Question: I'm using this code on generating textbox by the programatically method, by using vb.net and i got this error
'''
Dim txt1 As TextBox
Dim i As Integer = 0
While i < 5
txt1 = New TextBox()
txt1.ID = "myTextBox" + i
Panel1.Controls.Add(txt1)
Dim lit As New Literal()
lit.Text = "<br><br>"
Panel1.Controls.Add(lit)
System.Math.Max(System.Threading.Interlocked.Increment(i), i - 1)
End While
'''
error

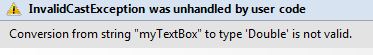
Answer: This is VB right?
Shouldn't this:
'''
txt1.ID = "myTextBox" + i
'''
be:
'''
txt1.ID = "myTextBox" & i
'''
The string concatenation.